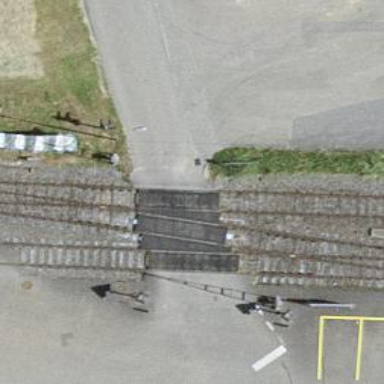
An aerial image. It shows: Level crossing on the railway with lights and full barrier.